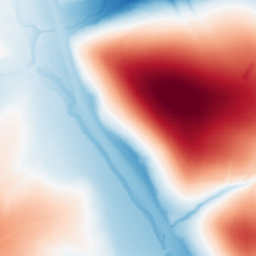
Category: trend_removal
Decomposition family: polynomial_high
Decomposition parameters: degree: 6
Upsampling method: sinc_hamming
Upsampling parameters: scale: 4
kernel_size: 8
Upsampling scale: 4